Field crop: maize
Growth stage: 2
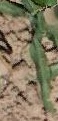
Species: maize